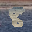
Label: 8